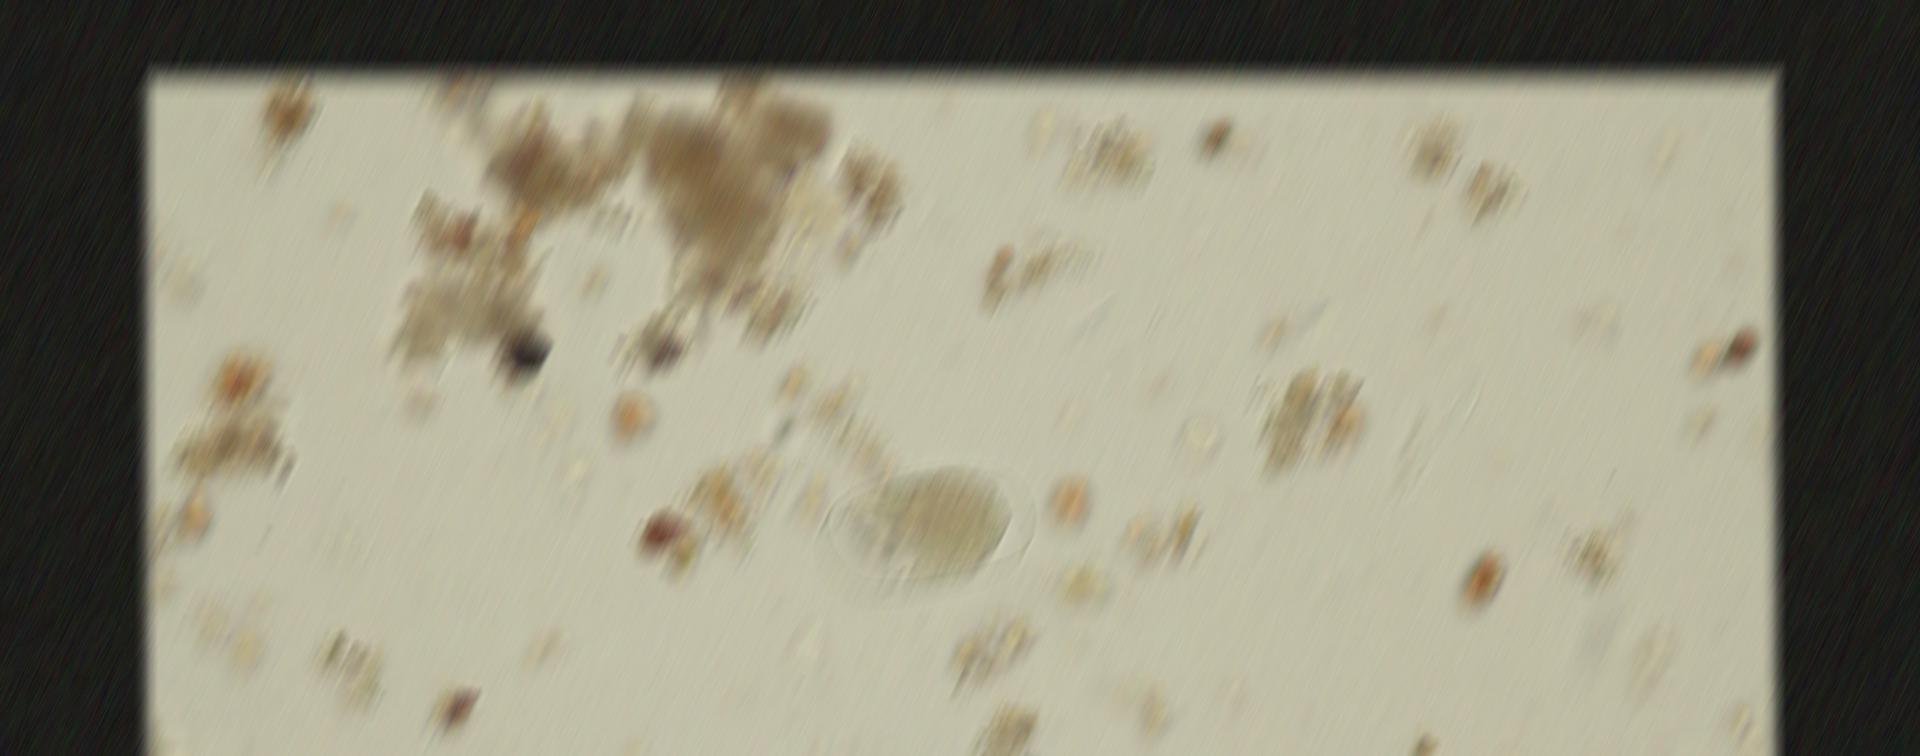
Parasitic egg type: Hookworm egg